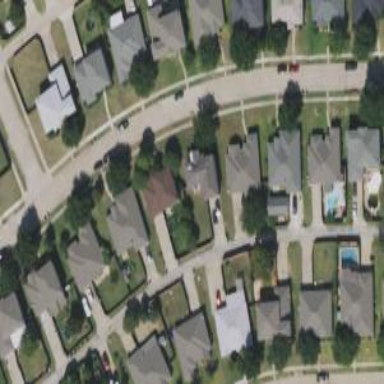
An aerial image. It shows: Alley classified as service road.